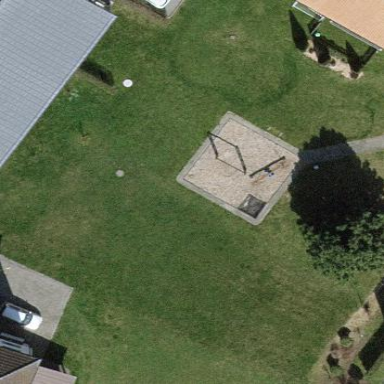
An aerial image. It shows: Playground area for leisure land.